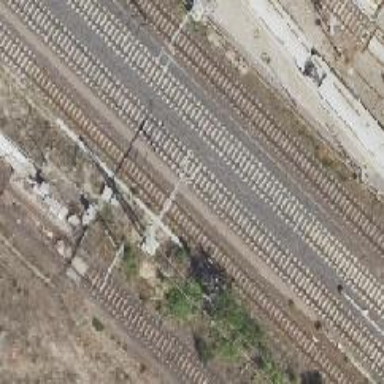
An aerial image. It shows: Railway signal.